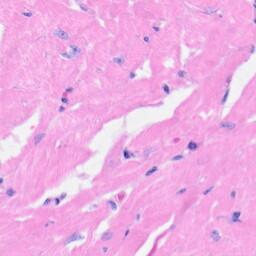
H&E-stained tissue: Heart